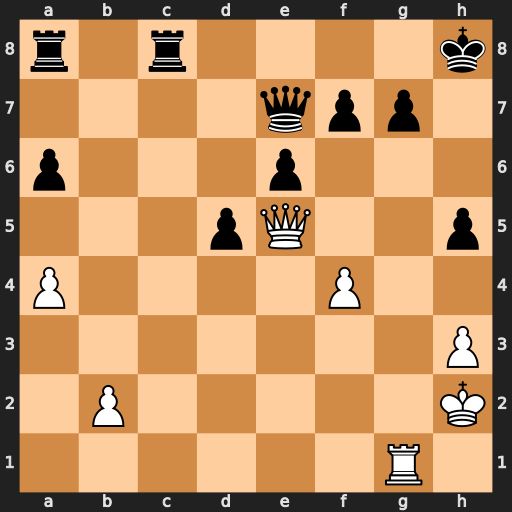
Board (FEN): r1r4k/4qpp1/p3p3/3pQ2p/P4P2/7P/1P5K/6R1
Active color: w
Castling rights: -
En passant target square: -
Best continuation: Qxg7#